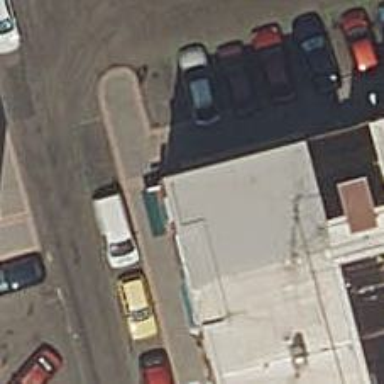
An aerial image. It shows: Convenience shop.